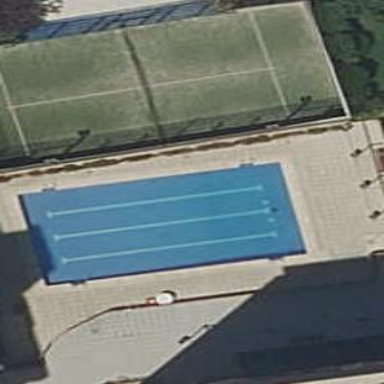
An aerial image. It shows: Tennis court on pitch.